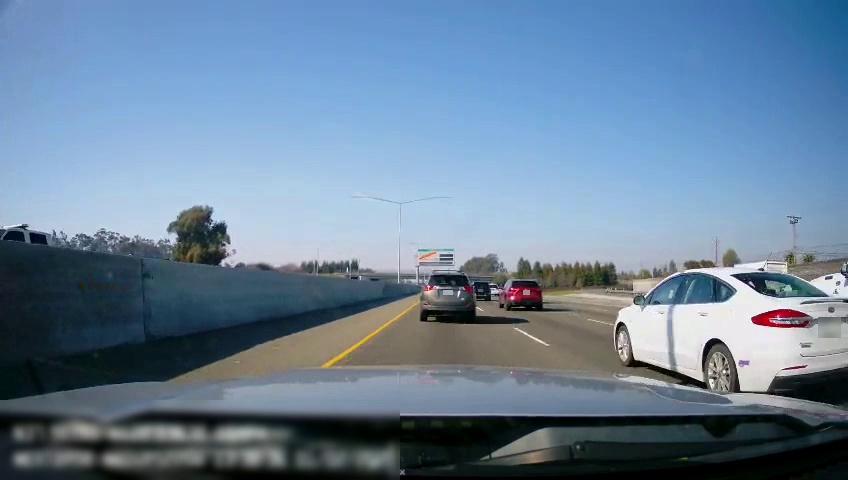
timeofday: Day
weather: Sunny
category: Drivable Space
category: Drivable Space
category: Vehicles | SUV
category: Vehicles | SUV
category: Vehicles | SUV
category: Vehicles | Van
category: Vehicles | Car
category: Vehicles | Truck
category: Vehicles | Truck
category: Vehicles | SUV
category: Vehicles | Truck
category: Lanes | Current Lane
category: Lanes | Current Lane
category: Lanes | Alternate Lane
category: Lanes | Alternate Lane
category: Lanes | Alternate Lane
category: Traffic | Signs